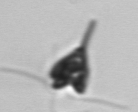
Label: Pyramimonas_longicauda